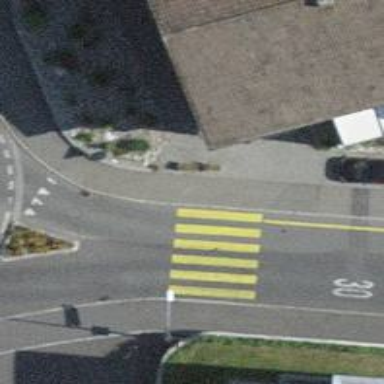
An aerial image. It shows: Uncontrolled zebra crossing with notable zebra markings.